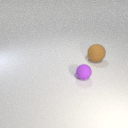
large brown rubber sphere behind small purple rubber sphere